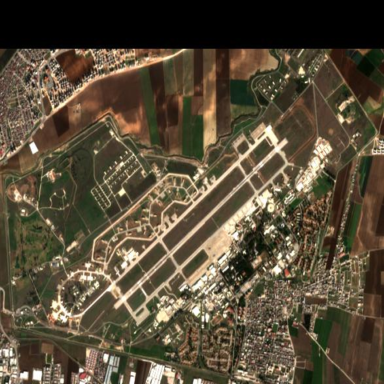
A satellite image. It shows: Military airfield located within aerodrome.